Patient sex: M
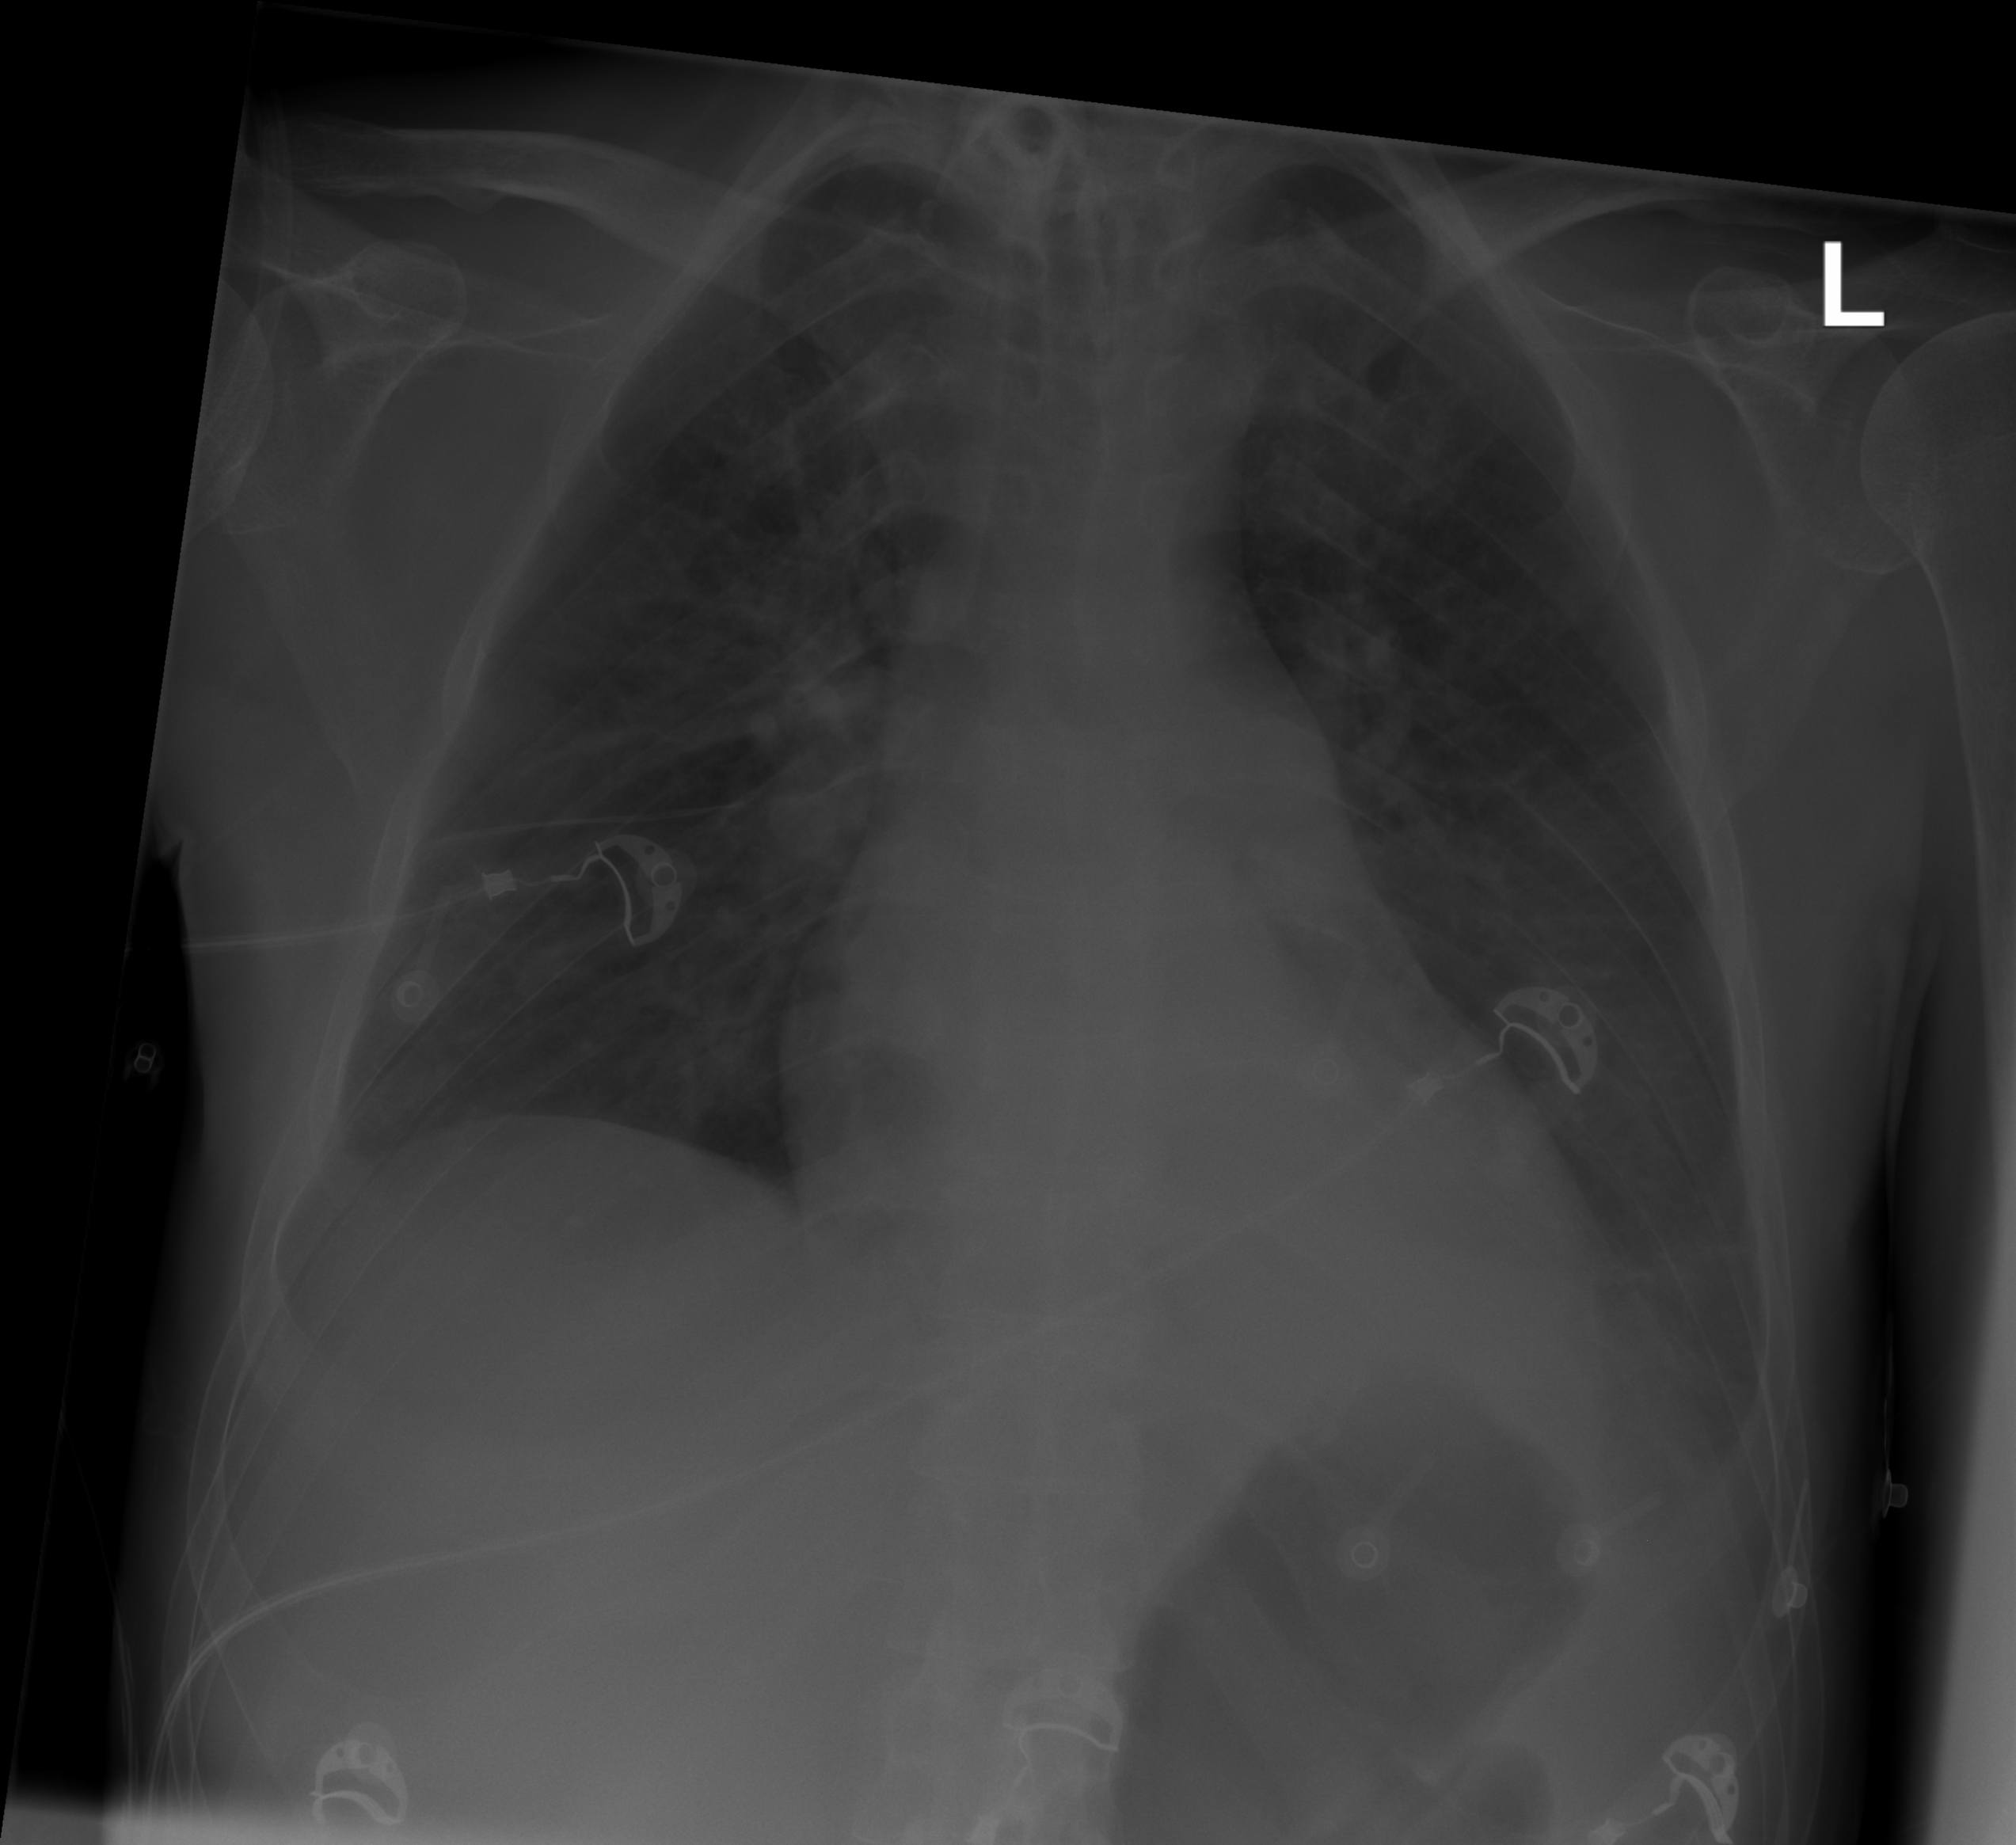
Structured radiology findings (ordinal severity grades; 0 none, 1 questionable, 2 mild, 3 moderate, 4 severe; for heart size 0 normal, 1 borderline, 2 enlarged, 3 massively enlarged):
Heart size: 0
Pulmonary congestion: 2
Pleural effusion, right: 0
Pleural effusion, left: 1
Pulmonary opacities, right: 2
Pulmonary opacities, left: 1
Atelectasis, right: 0
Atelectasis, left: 2